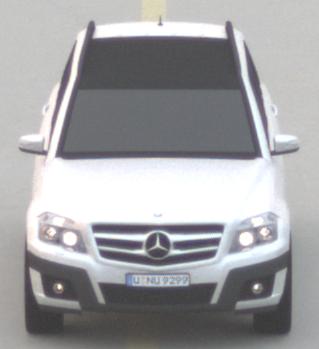
Make: Mercedes-Benz
Model: GLK 280
Detailed model: GLK-Class (204)
Model produced from: 2008/10
Model produced until: 2009/04
Doors: 5
Color: white
Road condition: dry road
Daytime: sunrise or sunset
Contrast: low contrast